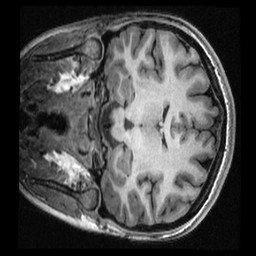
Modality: T1w
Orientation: coronal
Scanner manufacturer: ge
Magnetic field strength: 3 T
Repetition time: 0.007688 s
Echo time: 0.002936 s